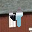
Label: 4